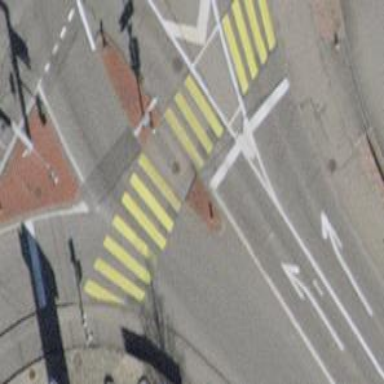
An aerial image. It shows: Road with traffic signals.